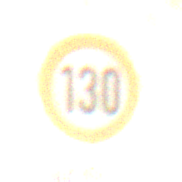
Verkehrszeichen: Geschwindigkeit130
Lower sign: LaengeEinerStrecke5
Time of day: MorningAfternoon
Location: Outdoor (Suburban)
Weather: PartlyCloudy
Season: NotSpecified
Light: Natural